Interaction volume radius: 10 \u00c5
Interaction volume height: 30 \u00c5
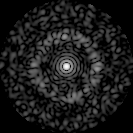
Disorder parameter: 0.8474